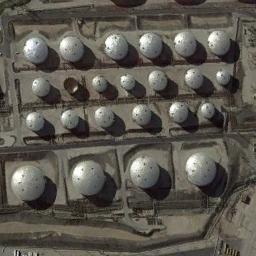
Label: storage tanks